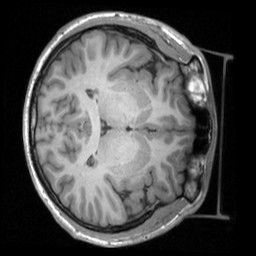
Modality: T1w
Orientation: axial
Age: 19
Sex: male
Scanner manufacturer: siemens
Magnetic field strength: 3 T
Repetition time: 1.9 s
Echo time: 0.00226 s